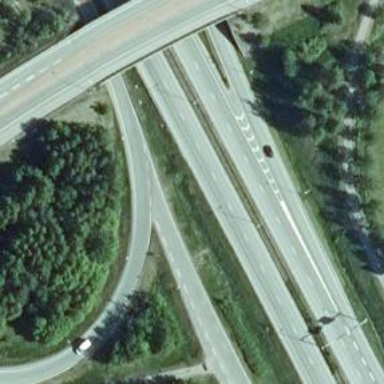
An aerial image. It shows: Trunk link road with asphalt surface.